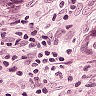
Metastatic tissue present: yes